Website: slack
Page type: payment
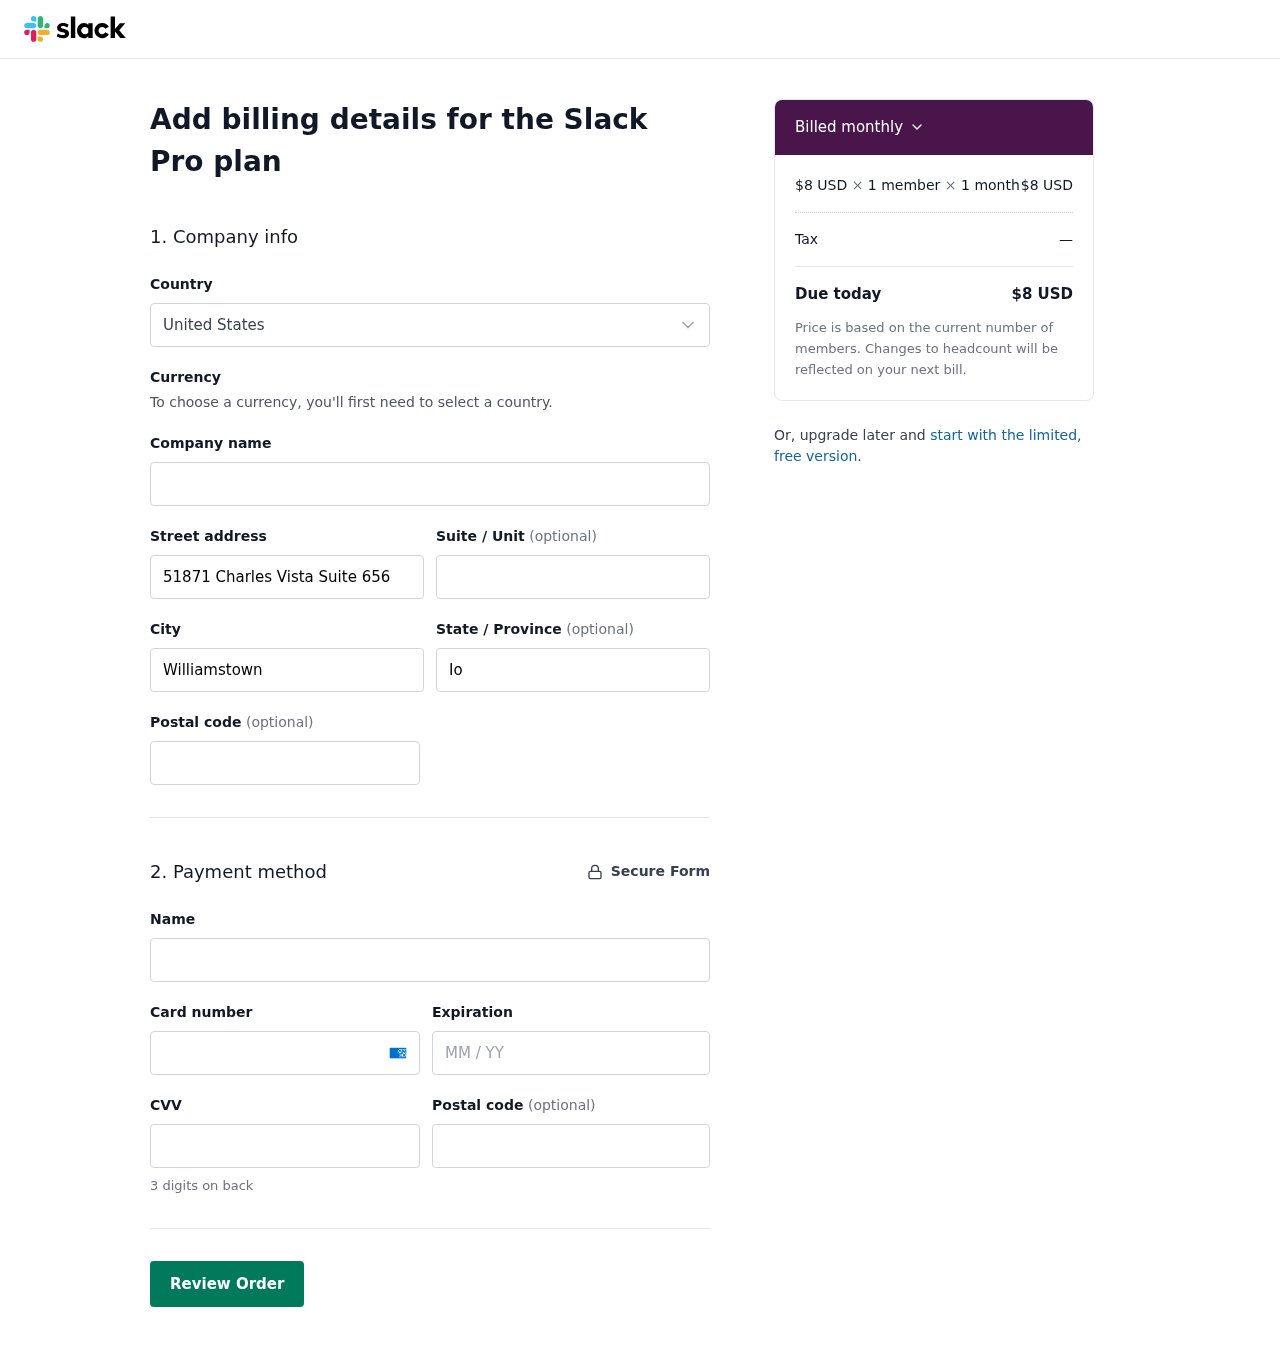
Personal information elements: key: PII_COUNTRY
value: United States
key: PII_STREET
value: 51871 Charles Vista Suite 656
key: PII_CITY
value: Williamstown
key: PII_STATE
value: Iowa
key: PII_POSTCODE
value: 01570
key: PII_FULLNAME
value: Brooke Holland
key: PII_CARD_NUMBER
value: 3460 2299 8327 602
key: PII_CARD_EXPIRY
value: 08/30
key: PII_CARD_CVV
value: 1866
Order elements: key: ORDER_PRICE_PER_MEMBER
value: $8 USD
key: ORDER_NUM_MEMBERS
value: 1 member
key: ORDER_NUM_MONTHS
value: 1 month
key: ORDER_SUBTOTAL
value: $8 USD
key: ORDER_TAX
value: —
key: ORDER_TOTAL
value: $8 USD